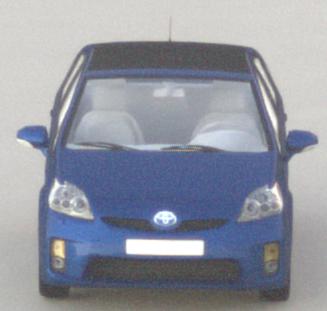
Make: Toyota
Model: Prius 1.5 Hybrid
Detailed model: Prius (HW2)
Model produced from: 2006/03
Model produced until: 2009/06
Doors: 5
Color: blue
Road condition: dry road
Daytime: sunrise or sunset
Contrast: low contrast